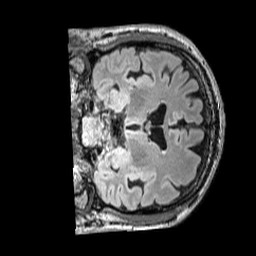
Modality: FLAIR
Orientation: coronal
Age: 58
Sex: male
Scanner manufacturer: siemens
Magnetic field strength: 3 T
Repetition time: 5 s
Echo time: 0.387 s